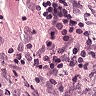
Metastatic tissue present: yes